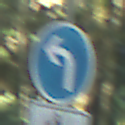
Verkehrszeichen: VorgeschriebeneFahrtrichtungLinks
Zusatzzeichen unten: EinspurigeFahrzeugeFrei3
Umgebung: Outdoor, Nature
Tageszeit: Midday
Wetter: Clear
Licht: Natural
Jahreszeit: NotSpecified
Kontrast: LowContrast